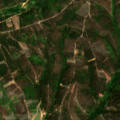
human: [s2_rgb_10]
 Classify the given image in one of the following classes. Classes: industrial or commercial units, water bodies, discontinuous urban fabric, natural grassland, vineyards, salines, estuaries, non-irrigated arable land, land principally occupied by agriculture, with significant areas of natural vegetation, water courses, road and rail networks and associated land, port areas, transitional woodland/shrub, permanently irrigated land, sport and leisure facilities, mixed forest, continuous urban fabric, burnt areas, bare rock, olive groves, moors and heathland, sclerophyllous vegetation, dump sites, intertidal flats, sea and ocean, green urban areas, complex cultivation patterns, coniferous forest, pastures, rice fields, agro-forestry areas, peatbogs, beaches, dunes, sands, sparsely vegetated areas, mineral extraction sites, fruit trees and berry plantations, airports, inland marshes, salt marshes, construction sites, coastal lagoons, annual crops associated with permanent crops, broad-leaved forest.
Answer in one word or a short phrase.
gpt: broad-leaved forest, transitional woodland/shrub